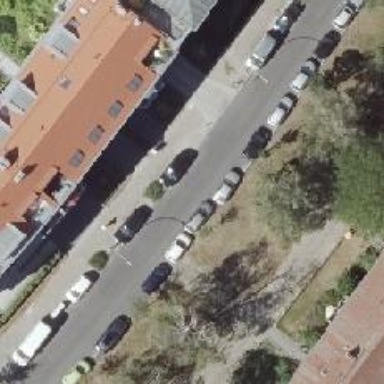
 with parked cars half on the curb on the right side and lane for parking on the left side."